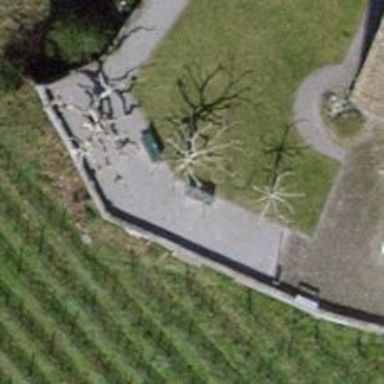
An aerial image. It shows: Bench.